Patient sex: M
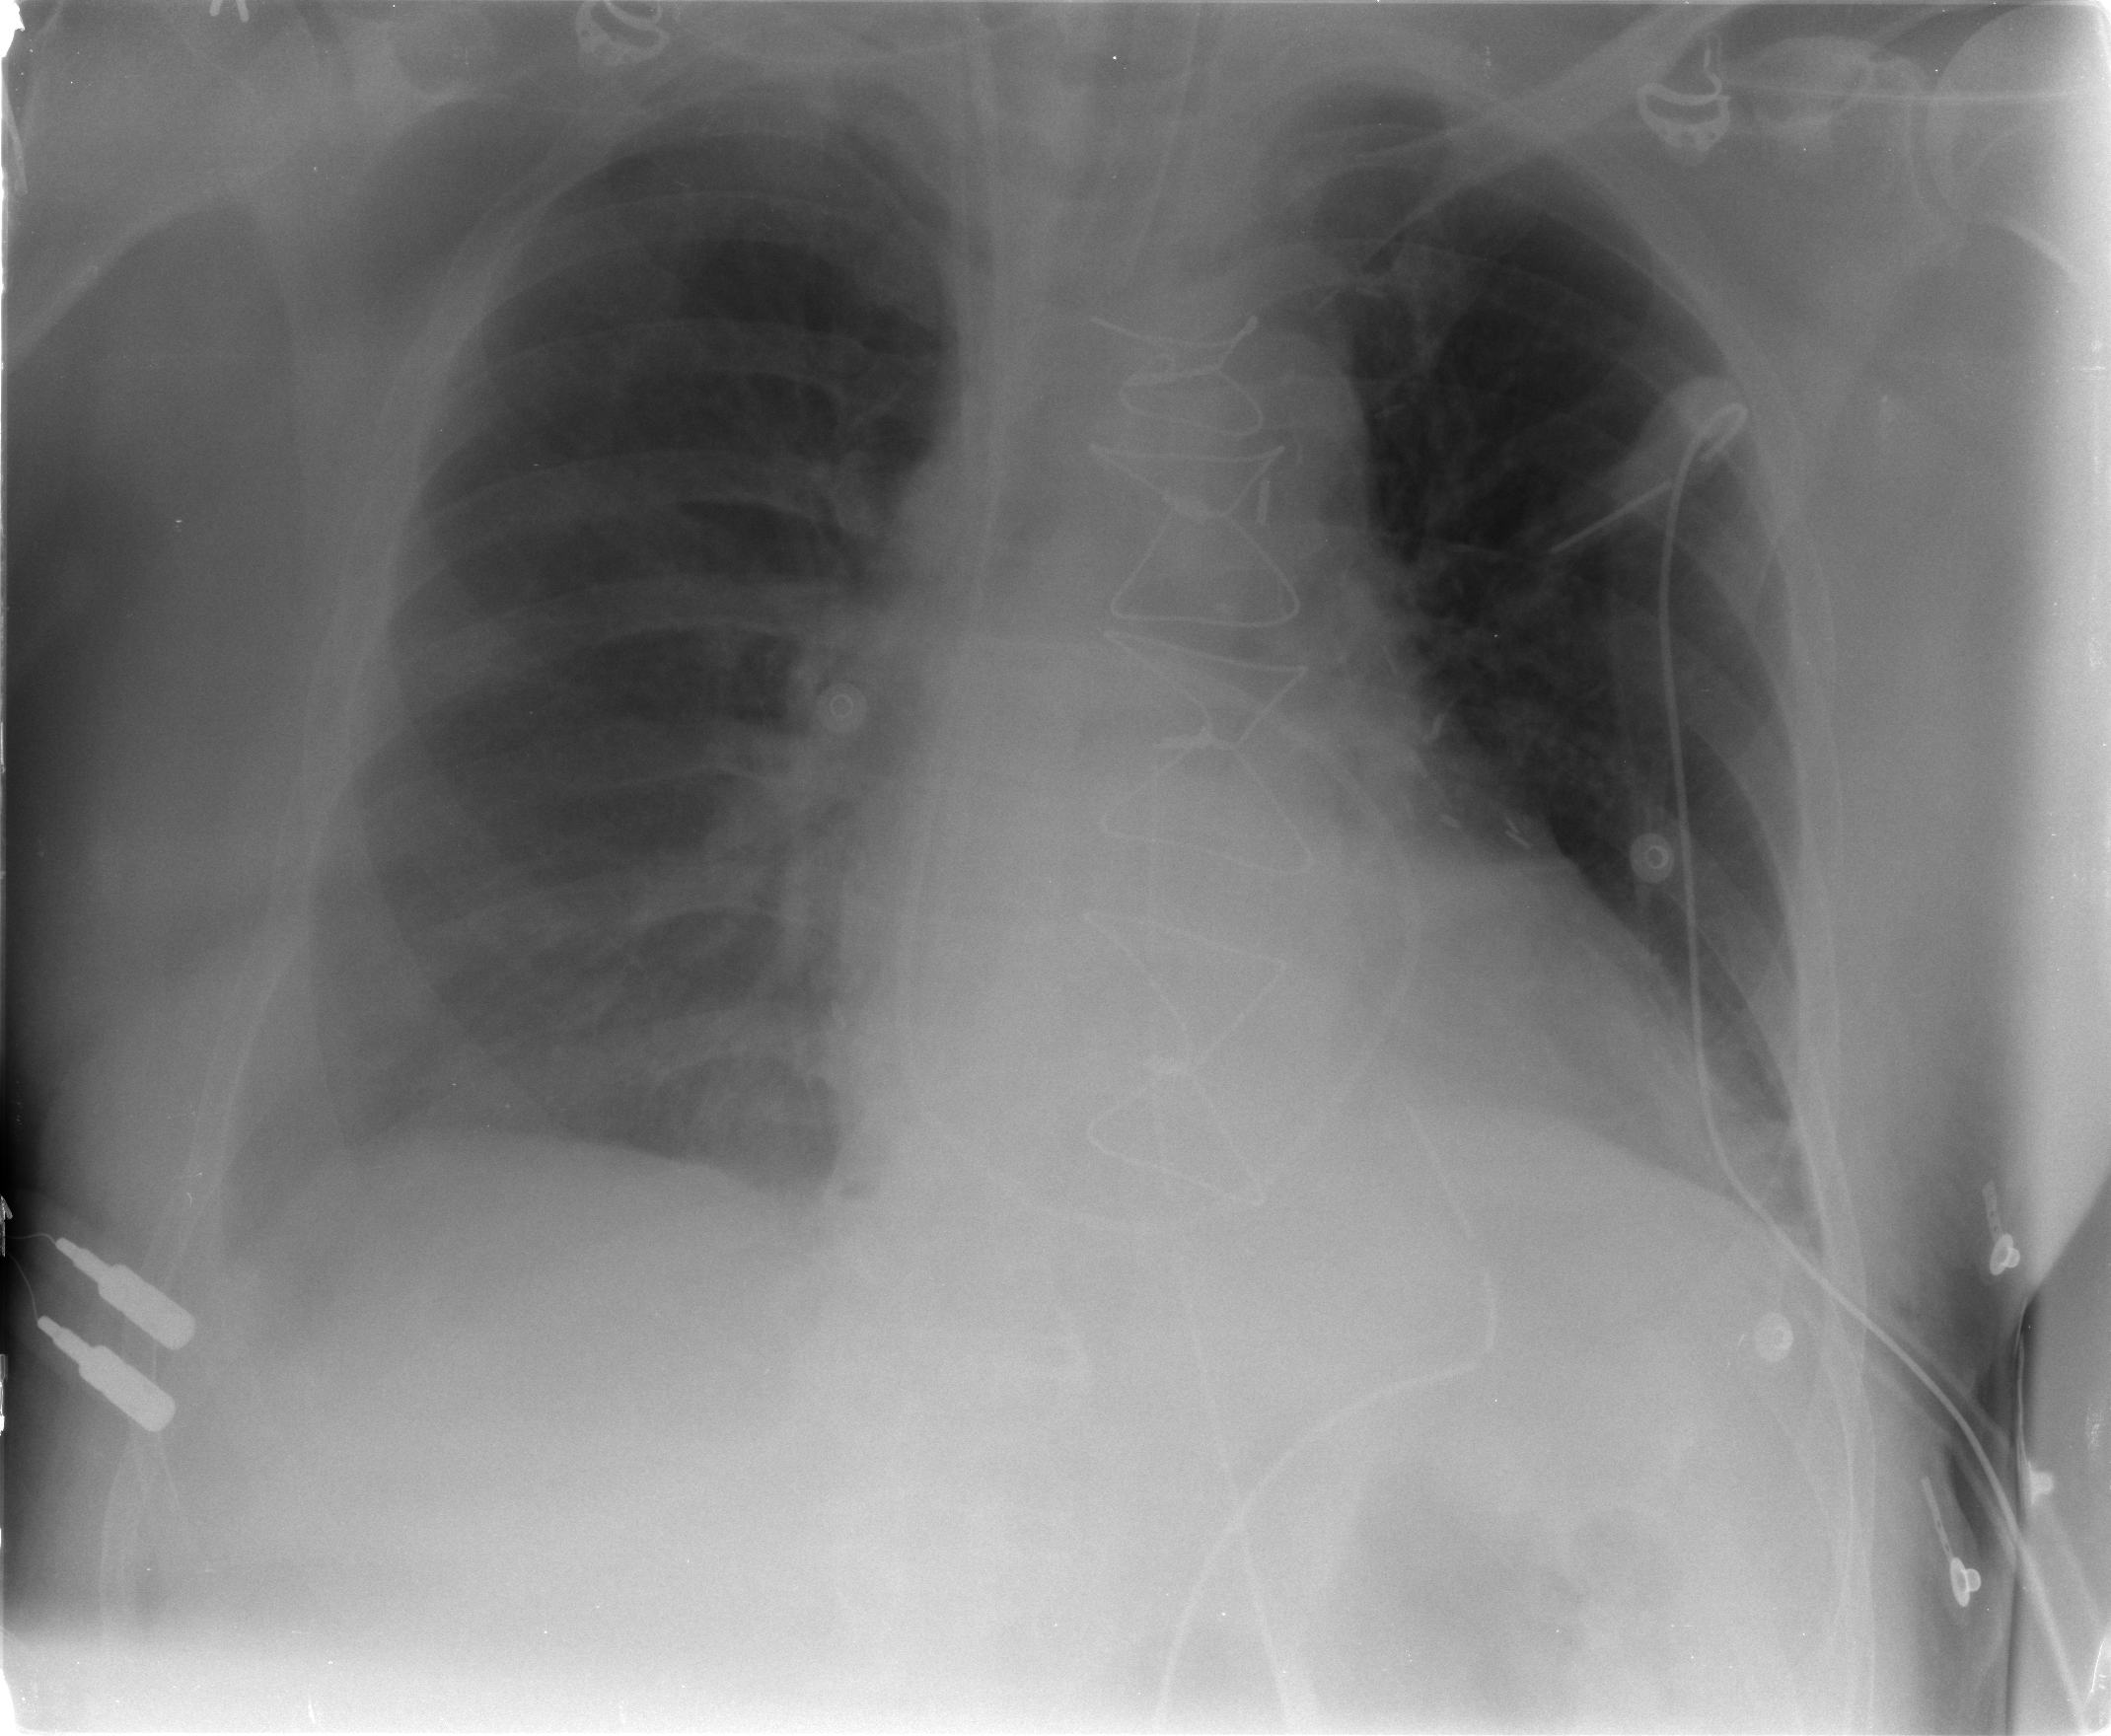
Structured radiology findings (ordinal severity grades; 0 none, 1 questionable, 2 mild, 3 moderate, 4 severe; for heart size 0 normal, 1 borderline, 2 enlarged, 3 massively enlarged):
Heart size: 0
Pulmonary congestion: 1
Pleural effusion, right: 2
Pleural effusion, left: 0
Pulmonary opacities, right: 0
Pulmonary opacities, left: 0
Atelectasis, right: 1
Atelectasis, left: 1